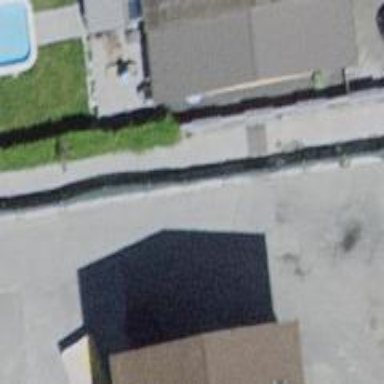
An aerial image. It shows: Hedge barrier.